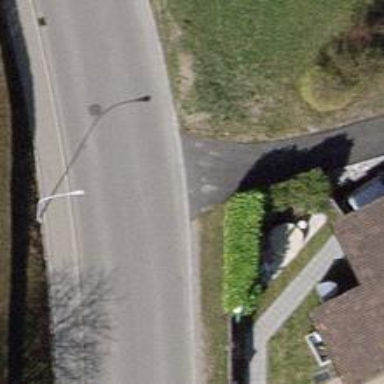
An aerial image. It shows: Hedge acting as barrier.